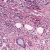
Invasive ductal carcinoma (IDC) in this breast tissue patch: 1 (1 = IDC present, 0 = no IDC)